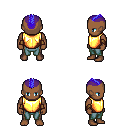
a pixel art fantasy rpg character, male body template, human, dark skin, gold chest armor, teal pants, blue short mohawk hairstyle, cloth bracers, four views (front, back, left, right), 2x2 character sprite sheet, small pixel art, hard edges, no anti-aliasing